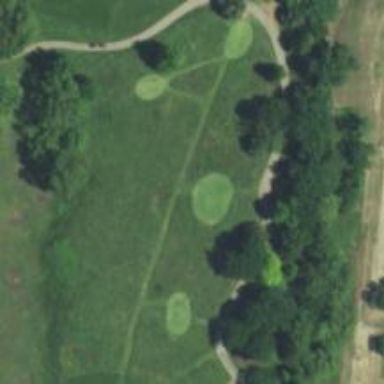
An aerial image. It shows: Path for both roads and golfers.